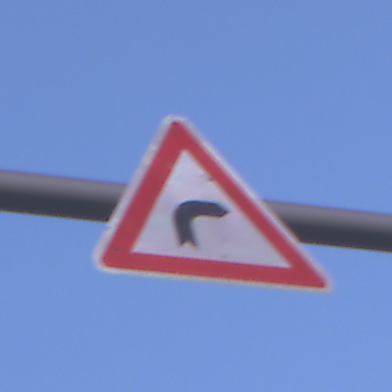
Verkehrszeichen: KurveRechts
Umgebung: Outdoor, Nature
Tageszeit: SunriseSunset
Wetter: Clear
Licht: Natural
Jahreszeit: NotSpecified
Kontrast: LowContrast